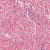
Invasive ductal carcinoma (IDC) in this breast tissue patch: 0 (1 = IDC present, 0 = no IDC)